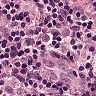
Metastatic tissue present: no